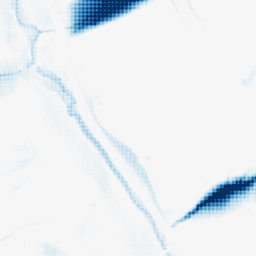
Category: morphological
Decomposition family: morphological_ellipse
Decomposition parameters: operation: closing
width: 50
height: 10
Upsampling method: sinc_hamming
Upsampling parameters: scale: 4
kernel_size: 4
Upsampling scale: 4